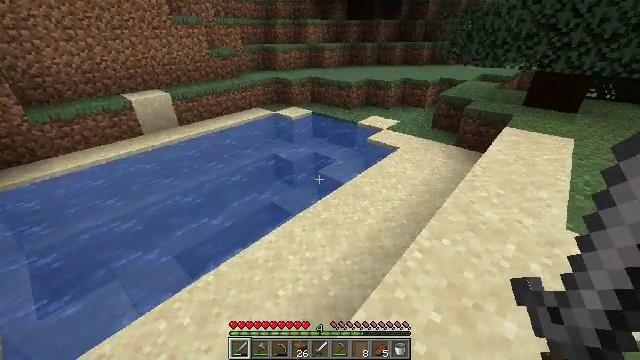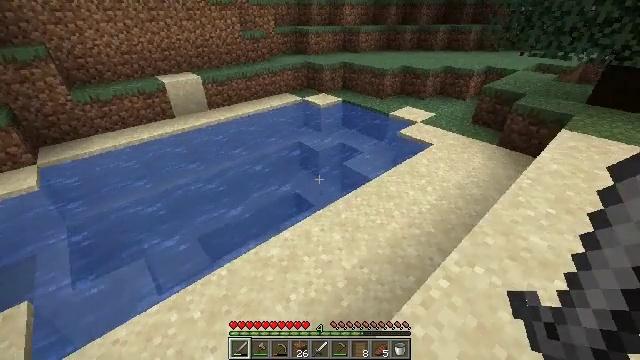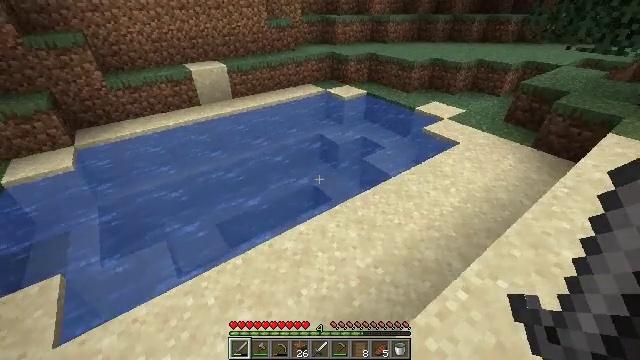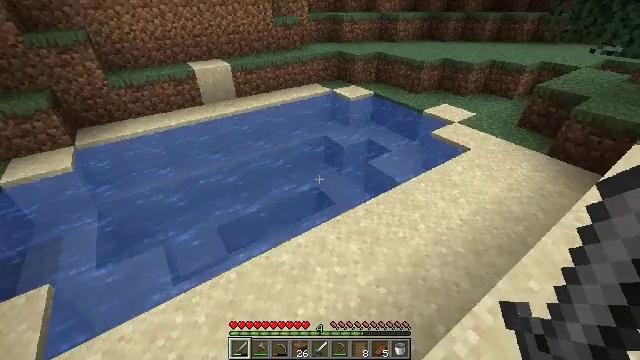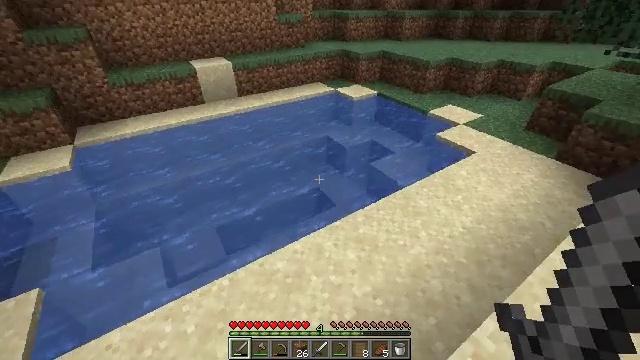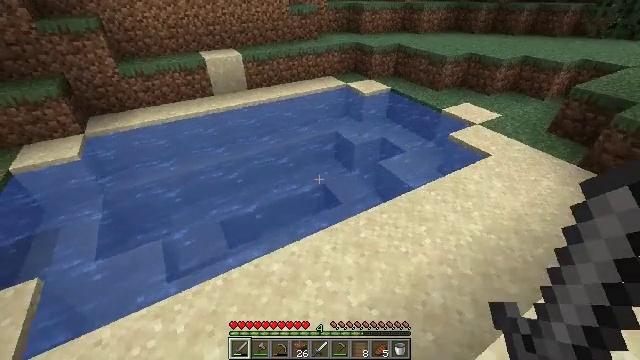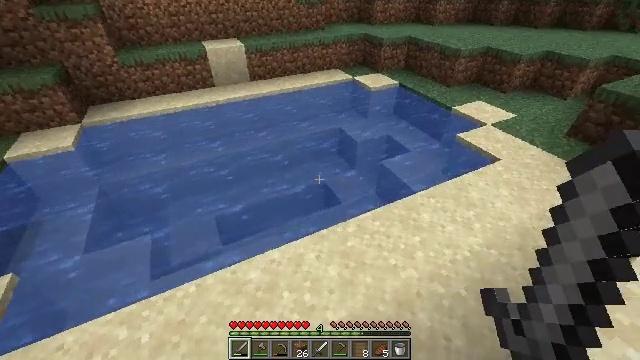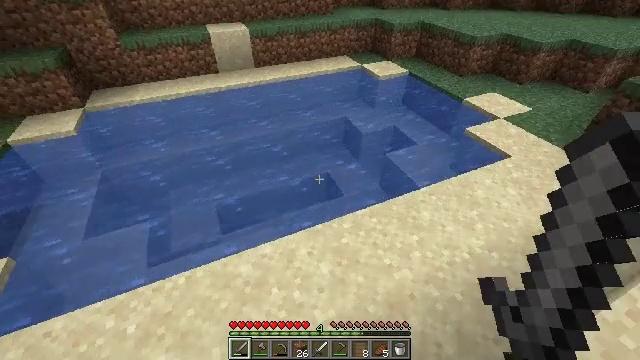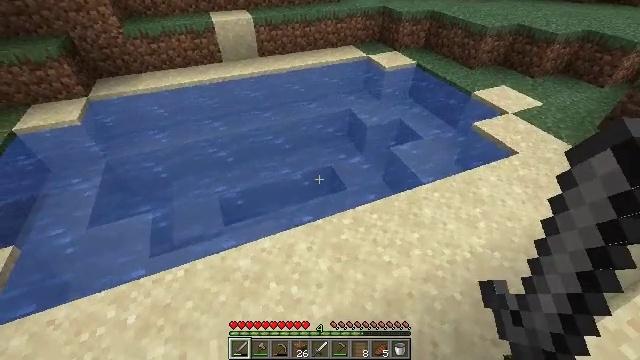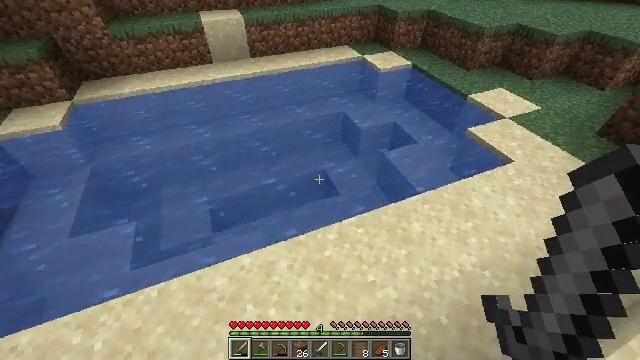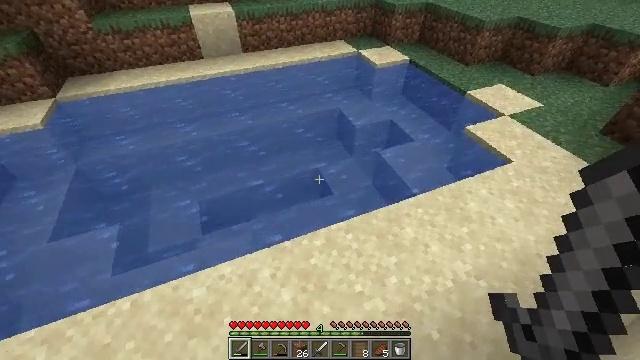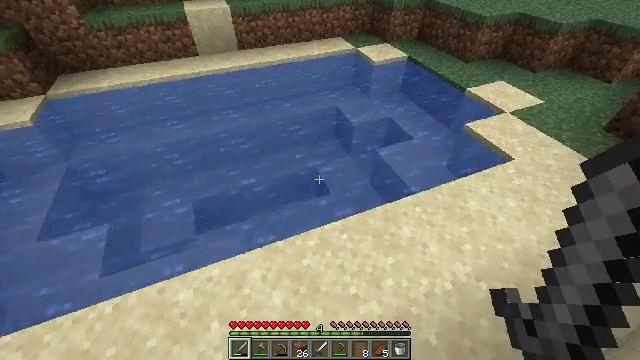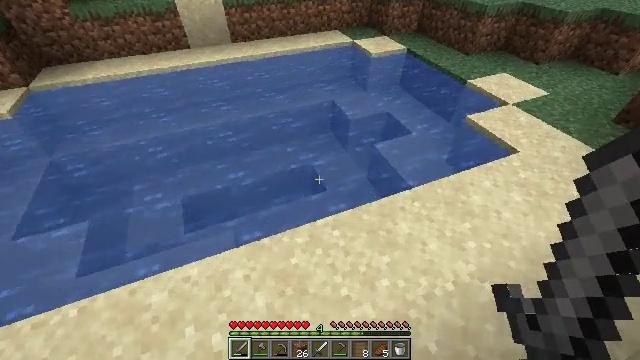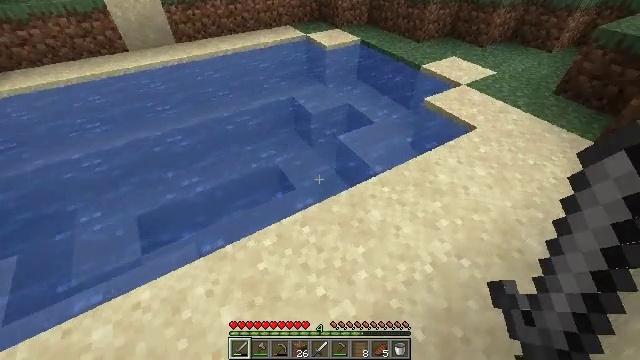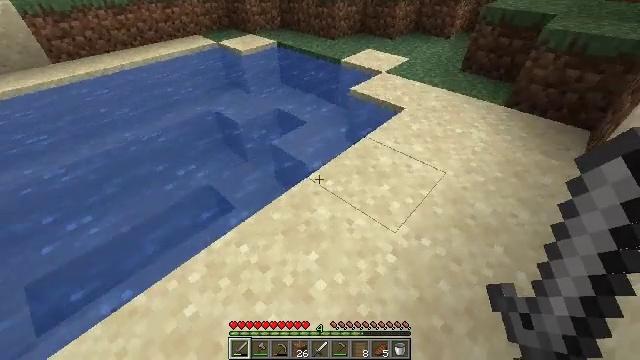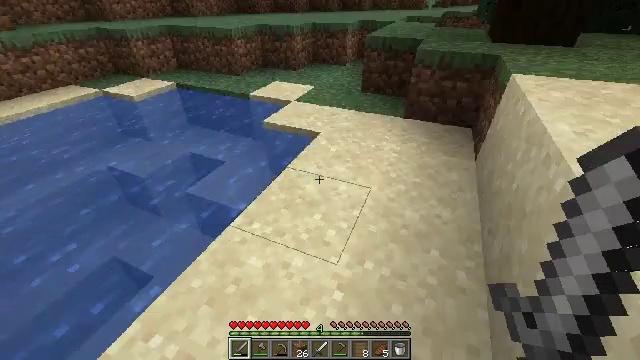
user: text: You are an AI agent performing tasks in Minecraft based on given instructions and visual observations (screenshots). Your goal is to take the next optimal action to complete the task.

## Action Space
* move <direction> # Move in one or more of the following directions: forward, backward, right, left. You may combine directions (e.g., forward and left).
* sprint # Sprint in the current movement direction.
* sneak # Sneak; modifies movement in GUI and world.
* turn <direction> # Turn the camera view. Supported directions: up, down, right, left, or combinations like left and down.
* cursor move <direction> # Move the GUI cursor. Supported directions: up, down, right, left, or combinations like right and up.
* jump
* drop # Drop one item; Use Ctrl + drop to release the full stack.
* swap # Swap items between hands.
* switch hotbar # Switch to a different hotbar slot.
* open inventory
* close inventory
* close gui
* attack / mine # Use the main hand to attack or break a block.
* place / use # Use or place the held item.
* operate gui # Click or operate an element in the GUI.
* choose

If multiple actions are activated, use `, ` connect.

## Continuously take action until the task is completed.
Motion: motion action
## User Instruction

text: Collect the spruce door for reuse.
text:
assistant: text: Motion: move forward, turn left and down
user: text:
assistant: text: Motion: move forward, turn left and down
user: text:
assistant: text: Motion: move forward and move right, turn left
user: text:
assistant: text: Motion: move forward and move right, turn left
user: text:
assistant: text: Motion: move forward and move right, turn left and down
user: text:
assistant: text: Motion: move forward and move right, turn left and down
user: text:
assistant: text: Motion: move forward and move right, turn left and down
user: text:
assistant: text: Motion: move forward and move right, turn left and down
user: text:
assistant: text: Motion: move forward and move right
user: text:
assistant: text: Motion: move forward and move right
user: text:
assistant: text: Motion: move forward and move right
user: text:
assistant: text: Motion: move forward and move right
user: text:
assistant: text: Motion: move forward and move right, turn right
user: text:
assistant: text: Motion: move forward and move right, turn right and up
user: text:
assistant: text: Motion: move forward and move right, turn right and up
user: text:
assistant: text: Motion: move forward and move right, turn right and up
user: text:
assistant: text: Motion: move forward, turn right and up
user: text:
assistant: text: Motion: move forward, turn right and up
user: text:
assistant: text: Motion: move forward
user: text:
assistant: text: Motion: move forward
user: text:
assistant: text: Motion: move forward
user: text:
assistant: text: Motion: move forward
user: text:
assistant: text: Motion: move forward
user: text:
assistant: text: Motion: move forward
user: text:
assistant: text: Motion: move forward
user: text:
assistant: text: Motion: move forward
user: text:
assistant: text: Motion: move forward and move left
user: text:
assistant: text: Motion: move forward and move left
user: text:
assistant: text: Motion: move forward and move left
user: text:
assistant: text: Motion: move forward and move left, turn left